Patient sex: F
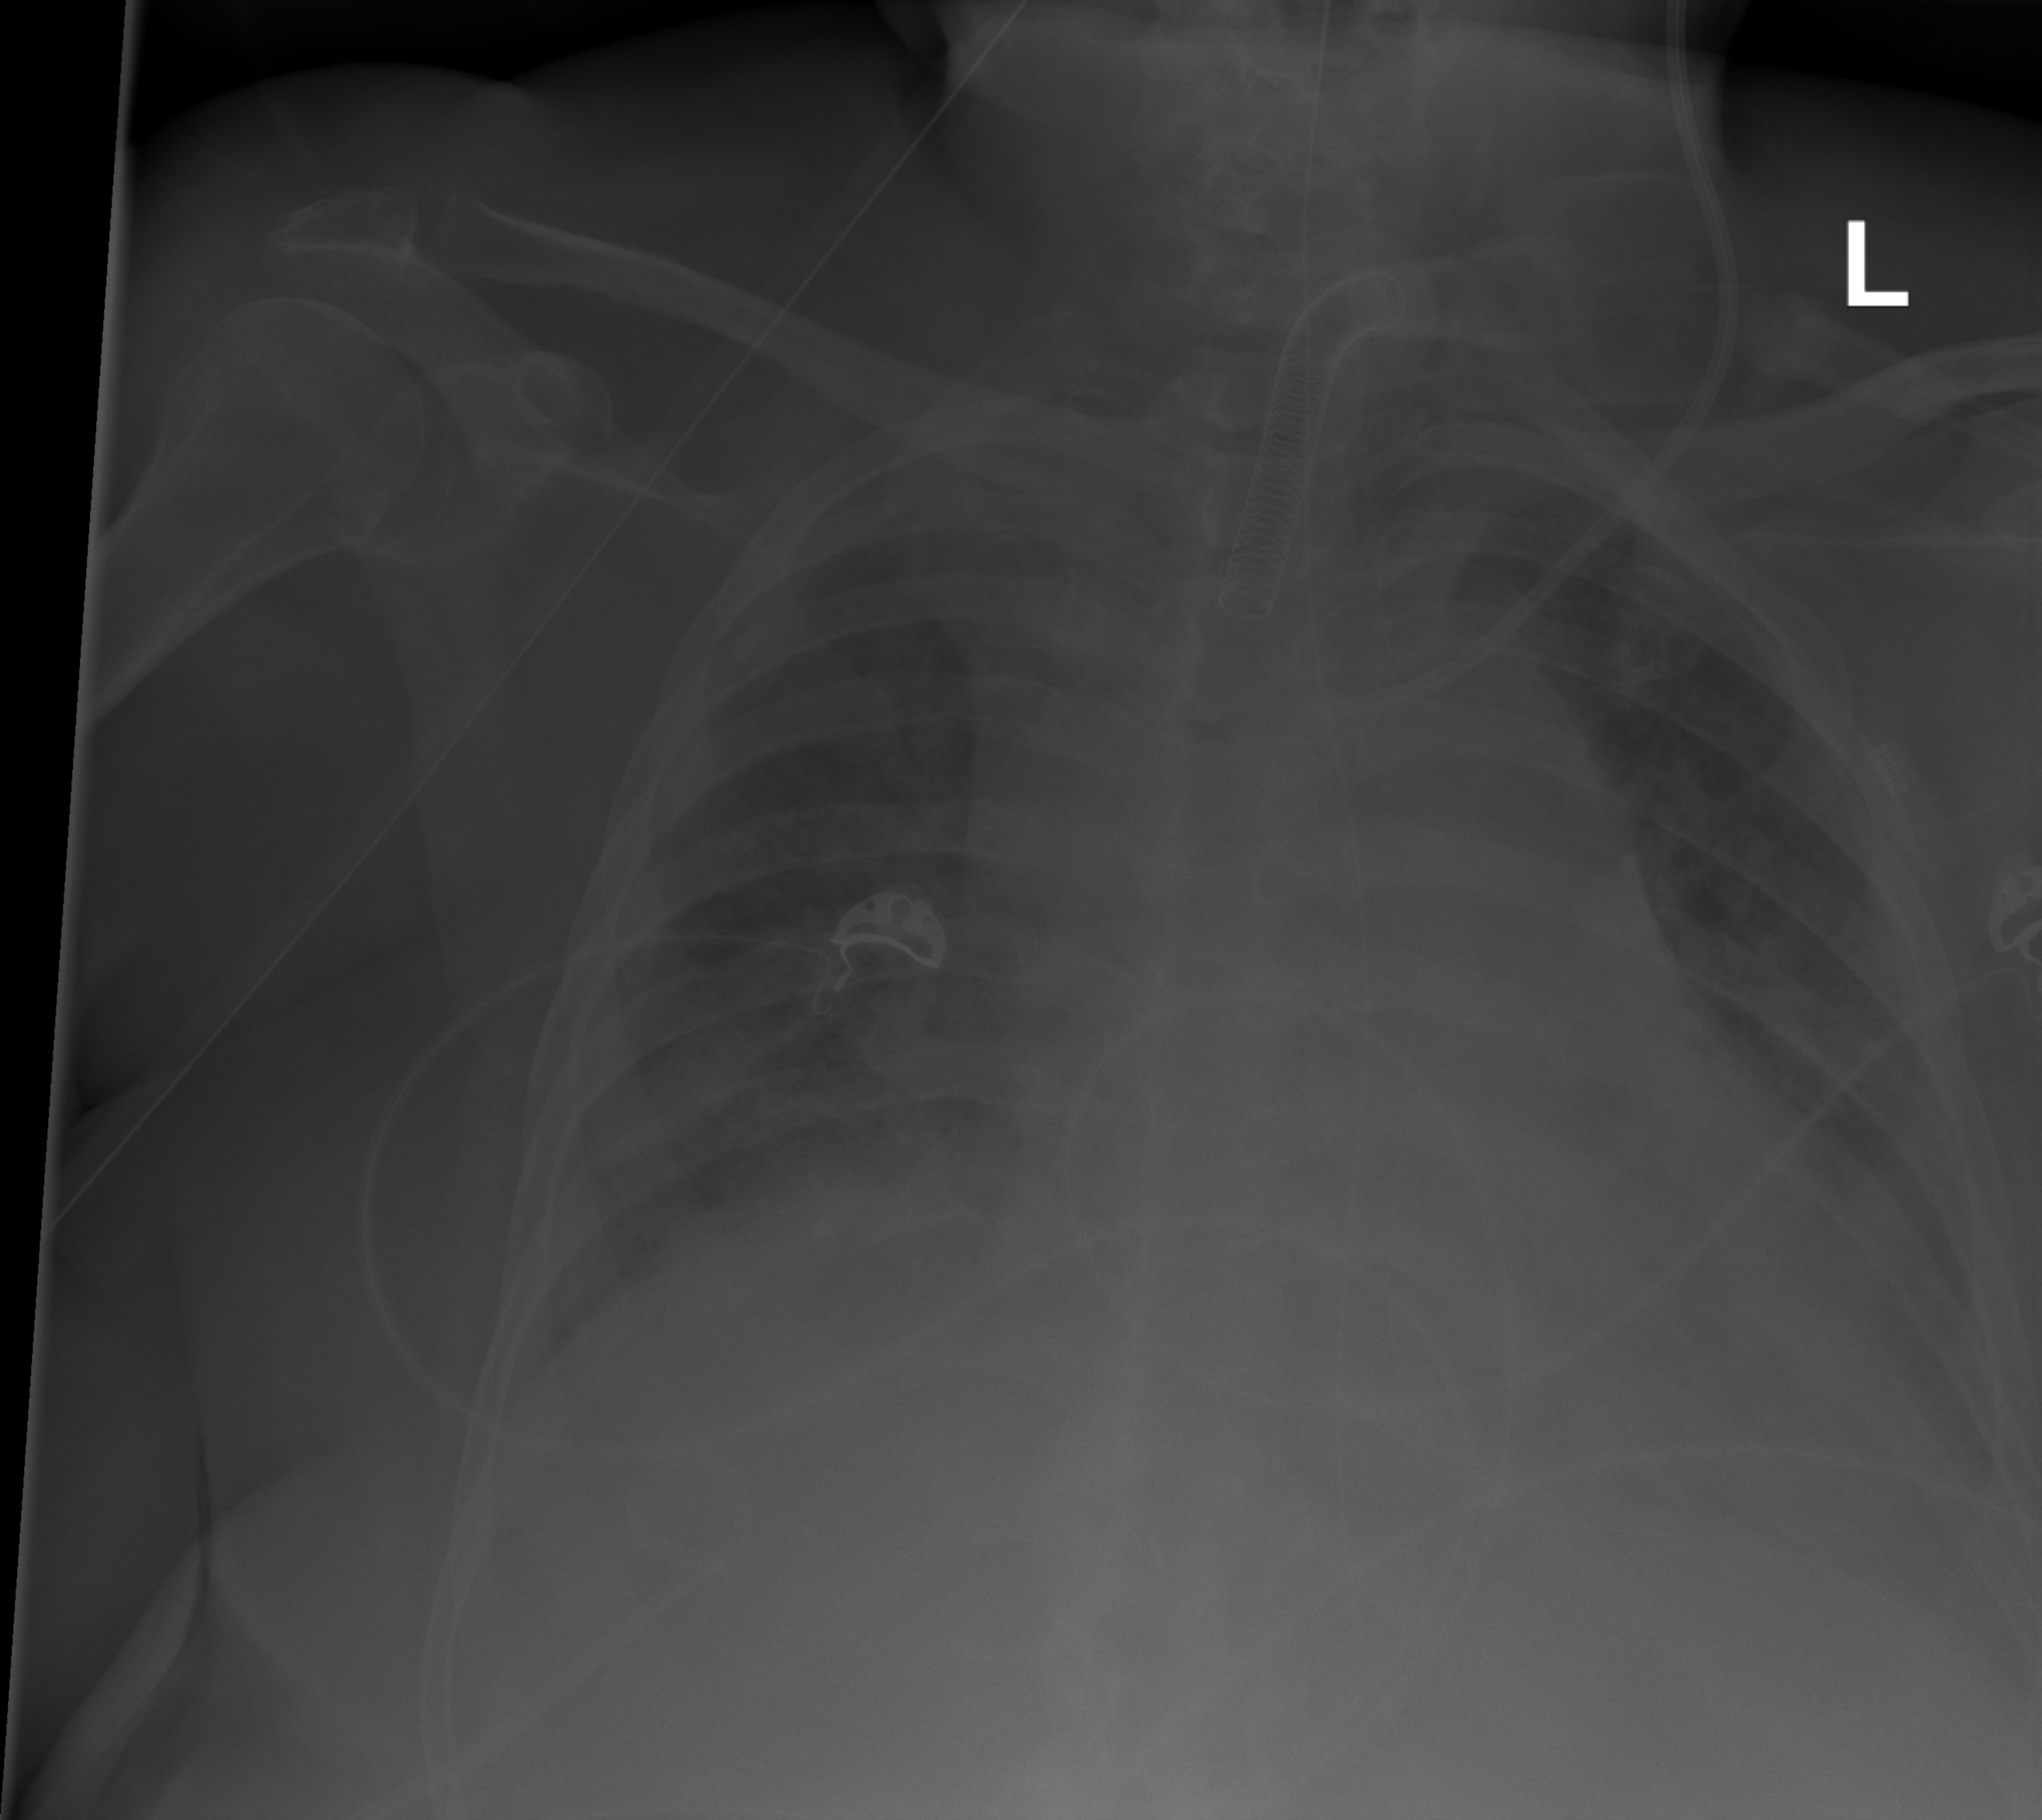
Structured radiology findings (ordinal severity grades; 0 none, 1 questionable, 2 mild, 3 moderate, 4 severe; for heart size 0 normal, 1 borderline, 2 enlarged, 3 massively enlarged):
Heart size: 2
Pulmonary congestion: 2
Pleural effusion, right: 0
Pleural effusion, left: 2
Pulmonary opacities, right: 0
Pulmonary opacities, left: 0
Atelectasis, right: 2
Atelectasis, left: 2